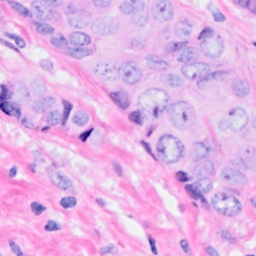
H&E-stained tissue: Breast